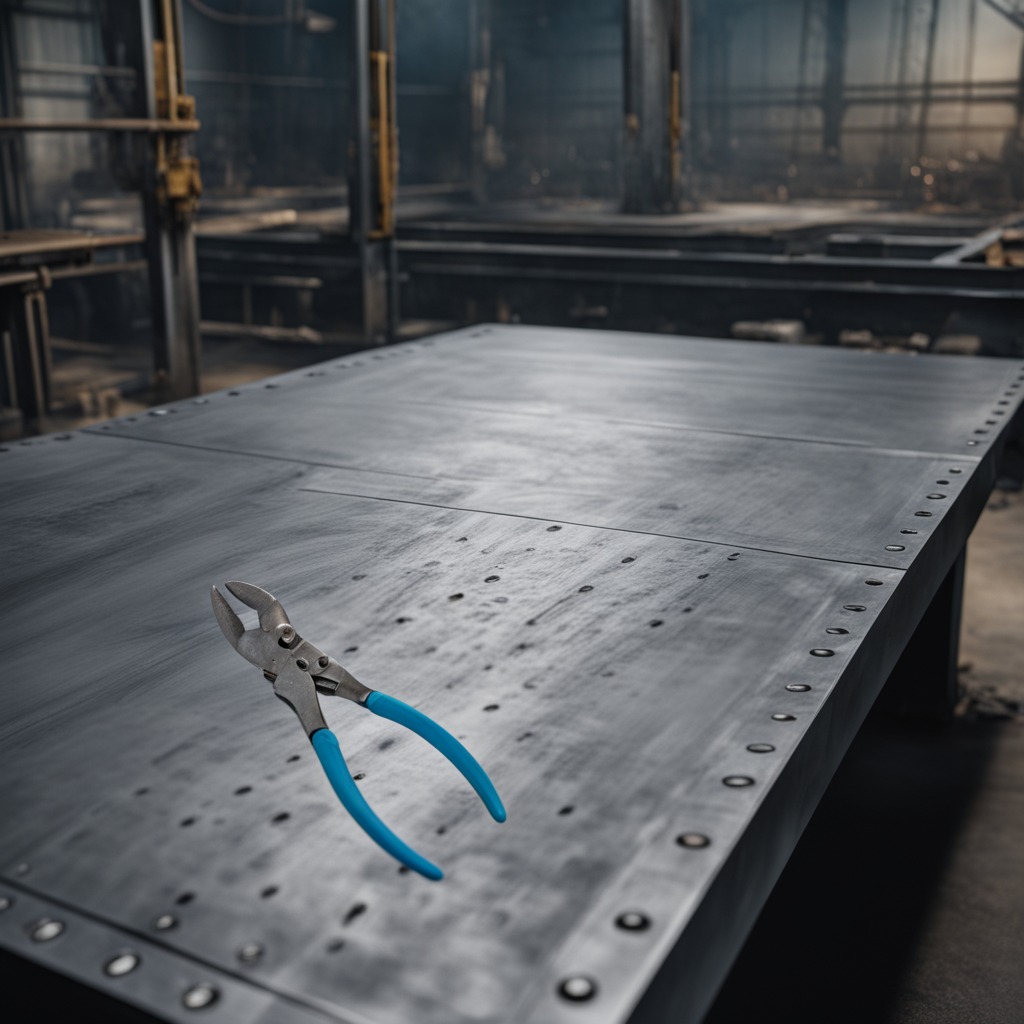
A plier is lying on the cold steel table in a mining workshop gritty textures.